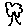
Label: tree